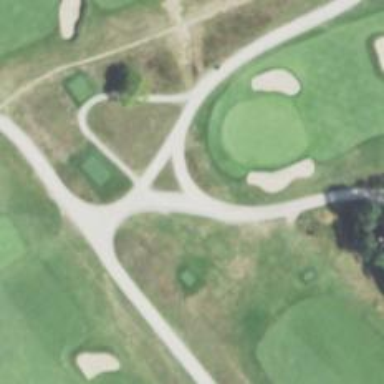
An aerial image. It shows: Path for both roads and golfers.